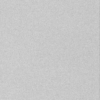
Label: dusty